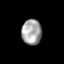
Tissue: skin
Cell type: Fibroblasts
Senescence score: 0.7493
Nuclear area (px): 498
Mean DAPI intensity: 163.534